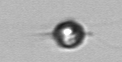
Label: Acanthoica_quattrospina